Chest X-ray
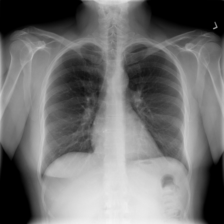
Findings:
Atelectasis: negative
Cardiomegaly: negative
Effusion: negative
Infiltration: negative
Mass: negative
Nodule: negative
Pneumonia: negative
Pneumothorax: negative
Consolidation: negative
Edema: negative
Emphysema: negative
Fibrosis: negative
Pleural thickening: negative
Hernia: negative